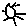
Label: sun